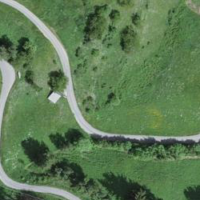
EUNIS habitat code: 52
Species observed at this site:
Satyrus ferula
Vanessa cardui
Graphosoma italicum
Melanargia galathea
Lanius collurio